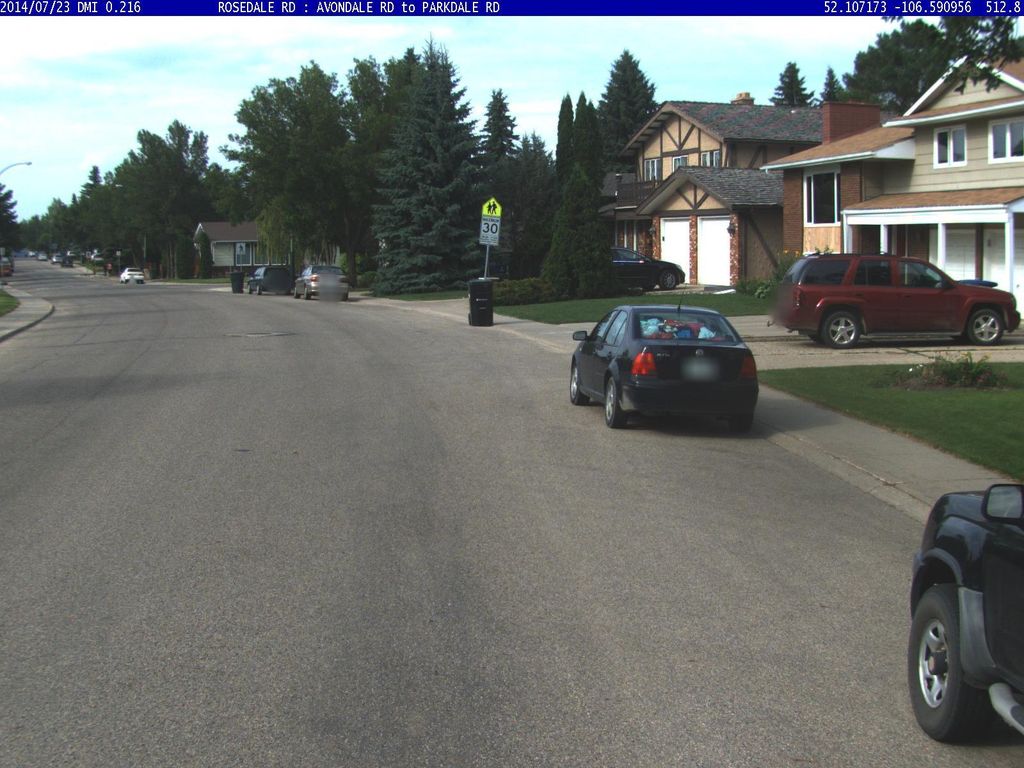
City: saskatoon